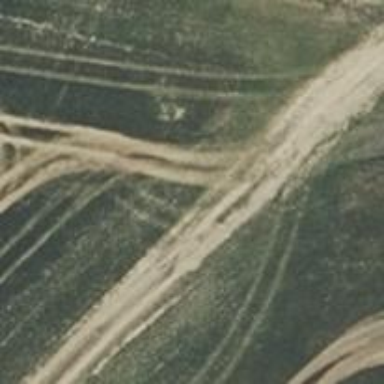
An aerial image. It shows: Track with grade3 tracktype.